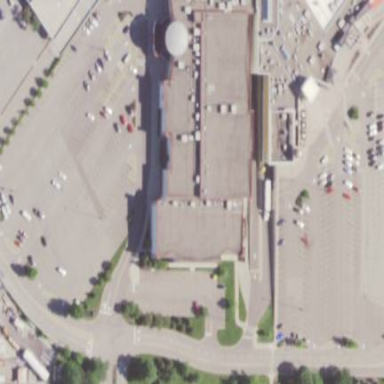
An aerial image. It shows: Cinema building.